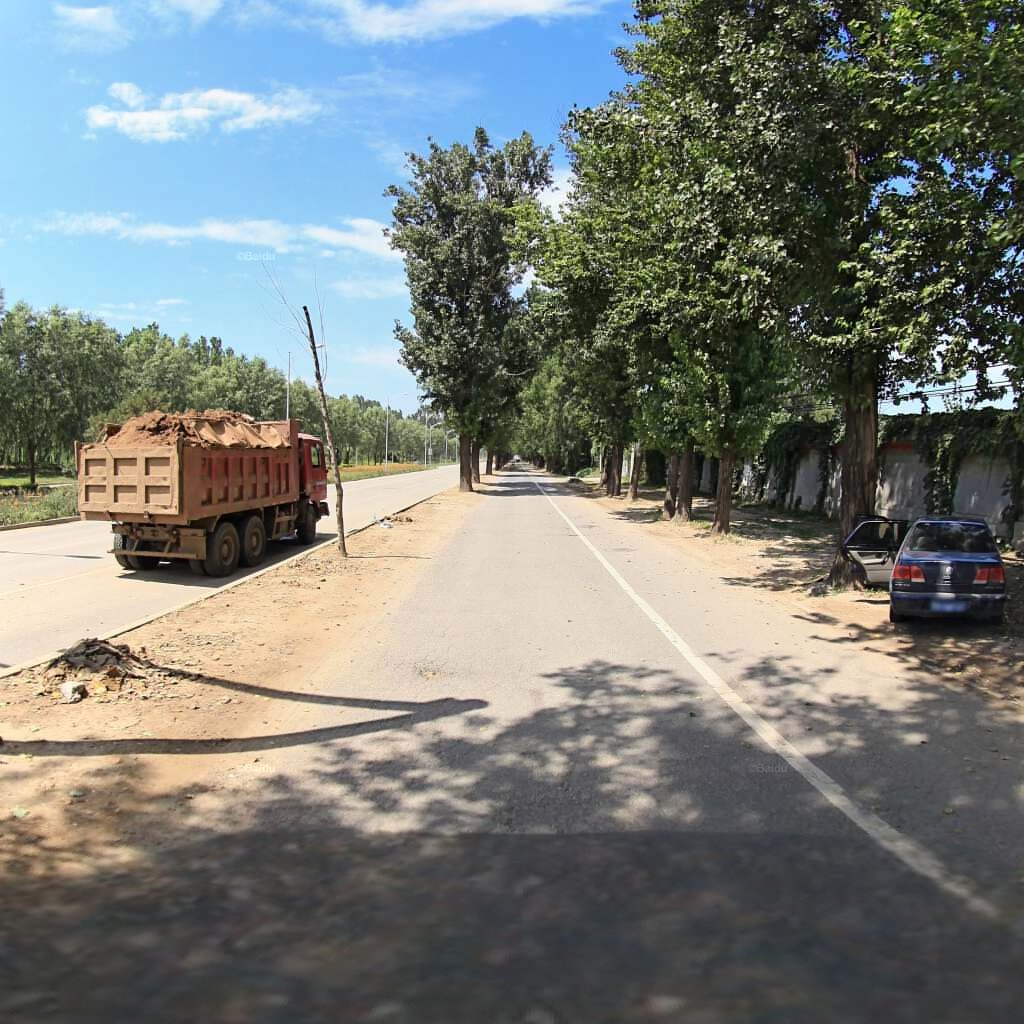
Region: Haidian
Road damage annotations: alligator crack